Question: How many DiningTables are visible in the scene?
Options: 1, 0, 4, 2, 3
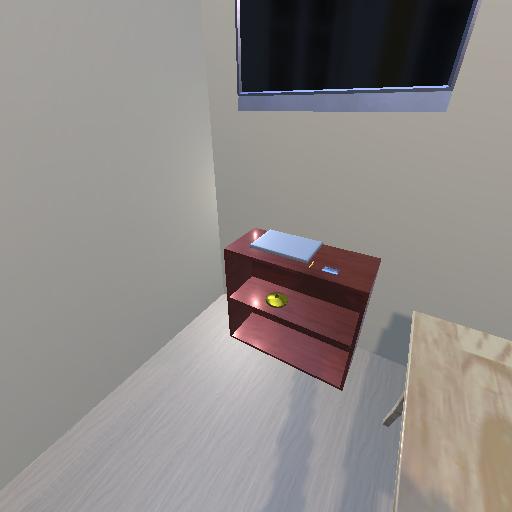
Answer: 1